Question: Please have a look at the following code
'''
public int insert(int index, String hashWord)
{
String str="";
int result=0;
int returnResult=0;
try
{
con.setAutoCommit(false);
PreparedStatement ps = con.prepareStatement("insert into Key_Word (key,hashed_word) values(?,?)");
ps.setInt(1, index);
ps.setString(2, hashWord);
result = ps.executeUpdate();
con.commit();
if(result>0)
{
returnResult = 1;
}
else
{
returnResult = -1;
System.out.println( index+" failed to update");
}
}
catch(SQLException s)
{
returnResult = -1;
s.printStackTrace();
try {
con.rollback();
System.out.println(index+" Exception Occured. Update Failed");
} catch (SQLException ex) {
ex.printStackTrace();
str = index+" Exception Occured. Update Failed. Rollback Failed";
}
}
return returnResult;
}
'''
When I run this code, it gives the below error.
'''
com.mysql.jdbc.exceptions.jdbc4.MySQLSyntaxErrorException: You have an error in your SQL syntax; check the manual that corresponds to your MySQL server version for the right syntax to use near 'key,hashed_word) values(0,'001')' at line 1
0 Exception Occured. Update Failed
at sun.reflect.NativeConstructorAccessorImpl.newInstance0(Native Method)
Operation Broke
Completed
at sun.reflect.NativeConstructorAccessorImpl.newInstance(NativeConstructorAccessorImpl.java:57)
at sun.reflect.DelegatingConstructorAccessorImpl.newInstance(DelegatingConstructorAccessorImpl.java:45)
at java.lang.reflect.Constructor.newInstance(Constructor.java:525)
at com.mysql.jdbc.Util.handleNewInstance(Util.java:411)
at com.mysql.jdbc.Util.getInstance(Util.java:386)
at com.mysql.jdbc.SQLError.createSQLException(SQLError.java:1054)
at com.mysql.jdbc.MysqlIO.checkErrorPacket(MysqlIO.java:4237)
at com.mysql.jdbc.MysqlIO.checkErrorPacket(MysqlIO.java:4169)
at com.mysql.jdbc.MysqlIO.sendCommand(MysqlIO.java:2617)
at com.mysql.jdbc.MysqlIO.sqlQueryDirect(MysqlIO.java:2778)
at com.mysql.jdbc.ConnectionImpl.execSQL(ConnectionImpl.java:2834)
at com.mysql.jdbc.PreparedStatement.executeInternal(PreparedStatement.java:2156)
at com.mysql.jdbc.PreparedStatement.executeUpdate(PreparedStatement.java:2441)
at com.mysql.jdbc.PreparedStatement.executeUpdate(PreparedStatement.java:2366)
at com.mysql.jdbc.PreparedStatement.executeUpdate(PreparedStatement.java:2350)
at inglesrapido.DatabaseHandler.insert(DatabaseHandler.java:64)
at inglesrapido.KeyWordTableCreator.readAndUpdate(KeyWordTableCreator.java:53)
at inglesrapido.KeyWordTableCreator.<init>(KeyWordTableCreator.java:25)
at inglesrapido.Main.main(Main.java:26)
'''
Below is my MySQL table

what is wrong here?
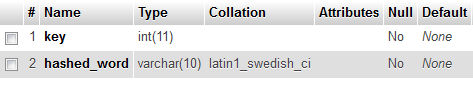
Answer: 'key' is a reserved word, it needs to be escape to be used in queries, like in:
'''
insert into Key_Word ('key',hashed_word) values(?,?)
'''
It would be much better however to choose another column name, which doesn't clash with a sql keyword.